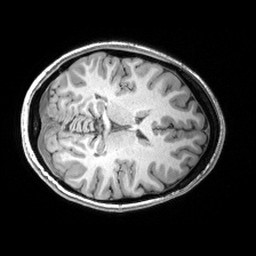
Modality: T1w
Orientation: axial
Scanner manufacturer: siemens
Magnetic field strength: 3 T
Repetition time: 2.53 s
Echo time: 0.00299 s